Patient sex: F
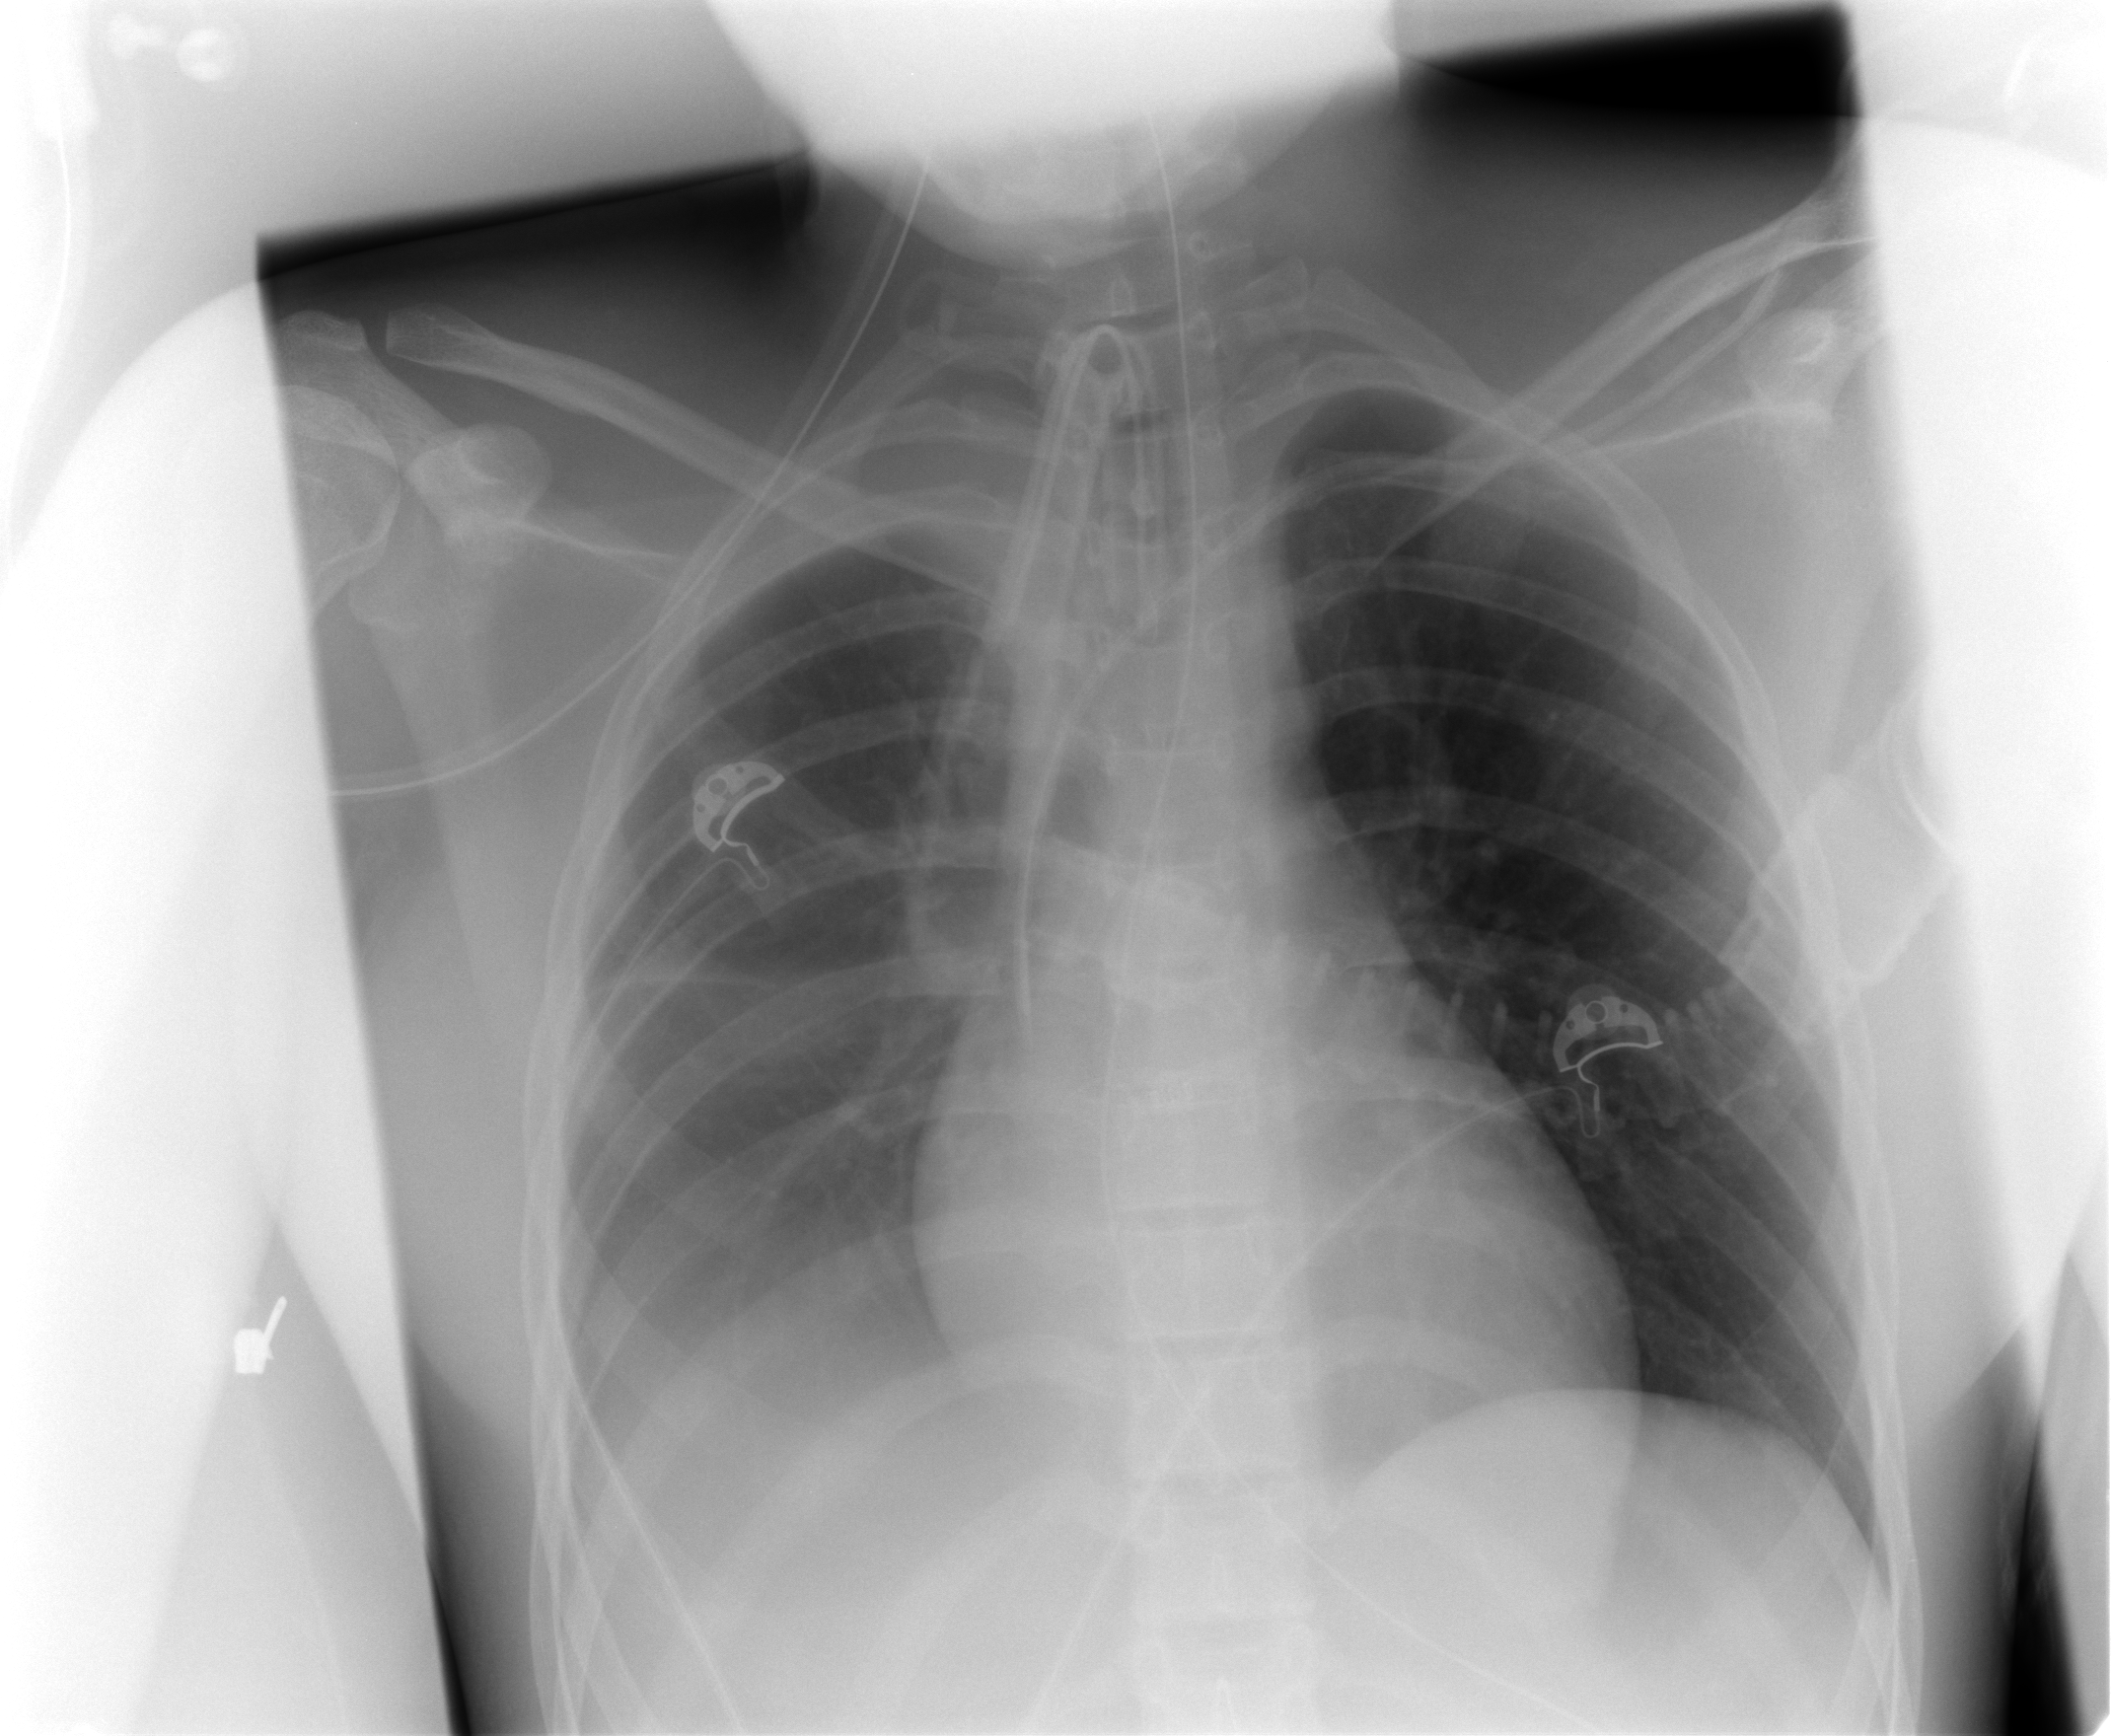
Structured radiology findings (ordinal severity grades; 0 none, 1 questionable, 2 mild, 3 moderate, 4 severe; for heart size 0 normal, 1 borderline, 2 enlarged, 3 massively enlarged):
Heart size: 0
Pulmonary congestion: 1
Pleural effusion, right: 2
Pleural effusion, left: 0
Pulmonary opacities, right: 0
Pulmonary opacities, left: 0
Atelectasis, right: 2
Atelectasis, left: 0